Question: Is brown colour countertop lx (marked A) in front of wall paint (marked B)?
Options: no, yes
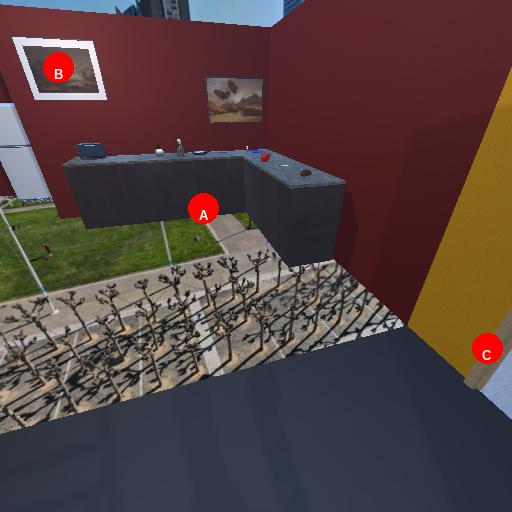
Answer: no